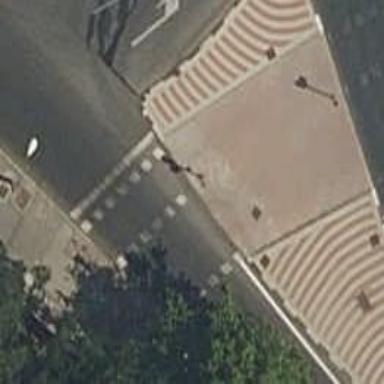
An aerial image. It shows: Road crossing with traffic signals.